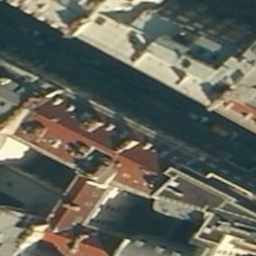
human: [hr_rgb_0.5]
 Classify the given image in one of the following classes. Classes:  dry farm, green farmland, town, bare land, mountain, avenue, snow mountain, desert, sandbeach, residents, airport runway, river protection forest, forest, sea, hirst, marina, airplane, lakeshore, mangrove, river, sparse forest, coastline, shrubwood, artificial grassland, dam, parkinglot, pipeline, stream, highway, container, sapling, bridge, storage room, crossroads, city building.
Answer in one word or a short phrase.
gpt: city building